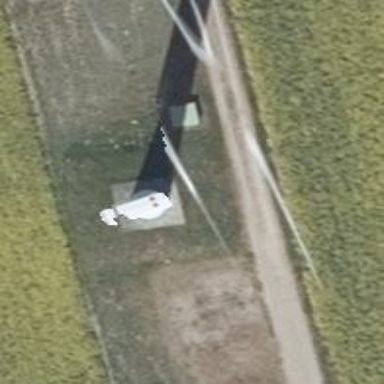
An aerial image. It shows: Wind generator powered by wind. The generator type is horizontal axis and it uses wind turbines.